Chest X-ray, PA view. Patient: 36 years old, sex F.
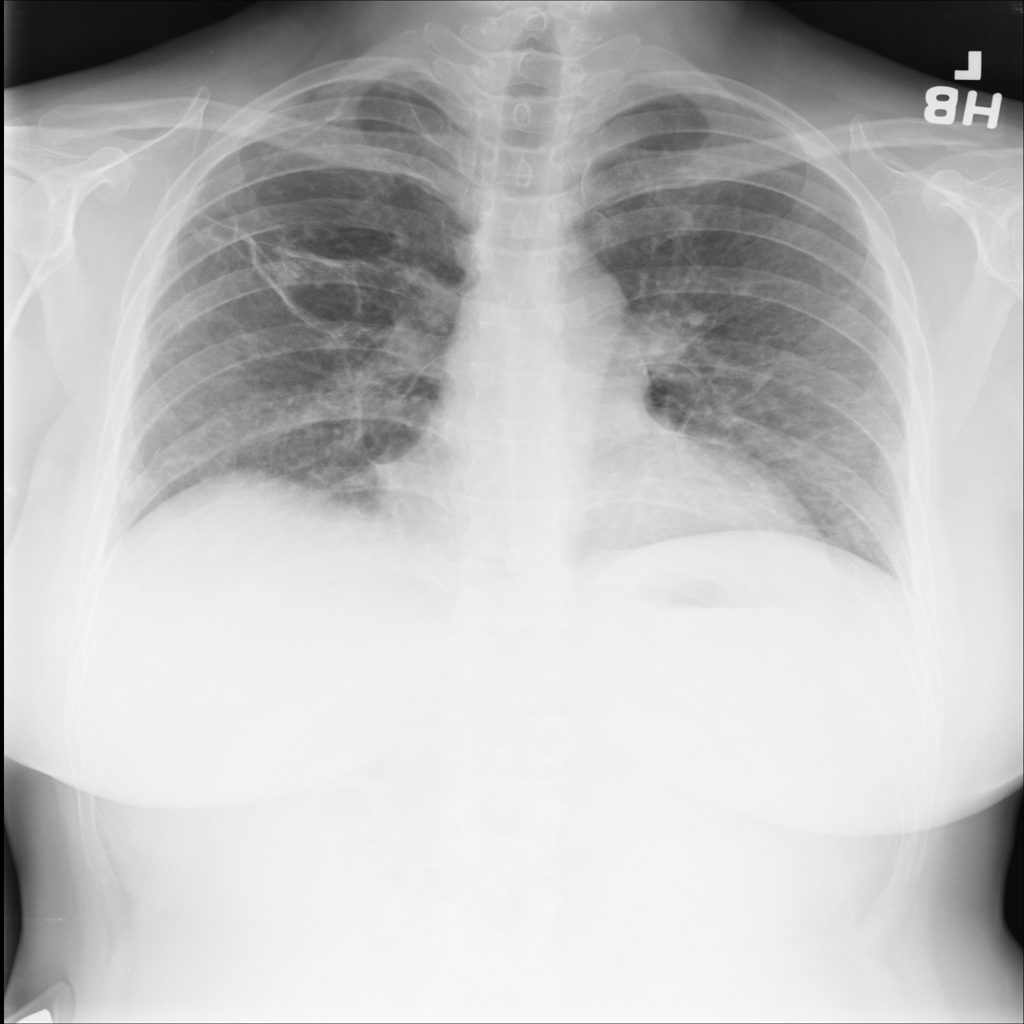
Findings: No Finding